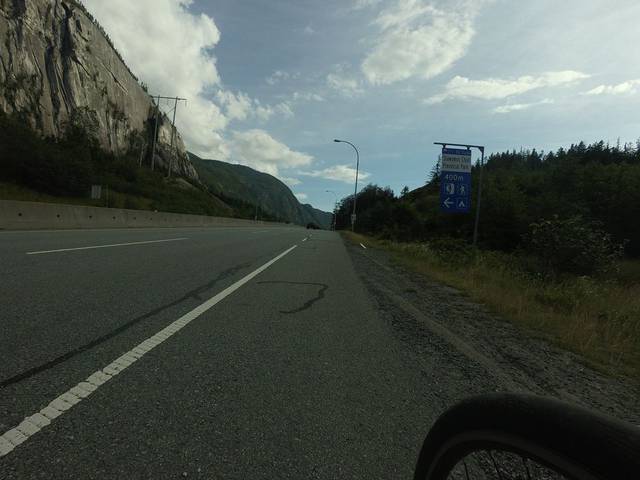
Region: Canada
Coordinates: 49.684, -123.152